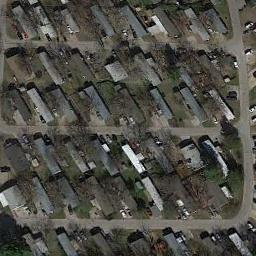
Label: mobile_home_park